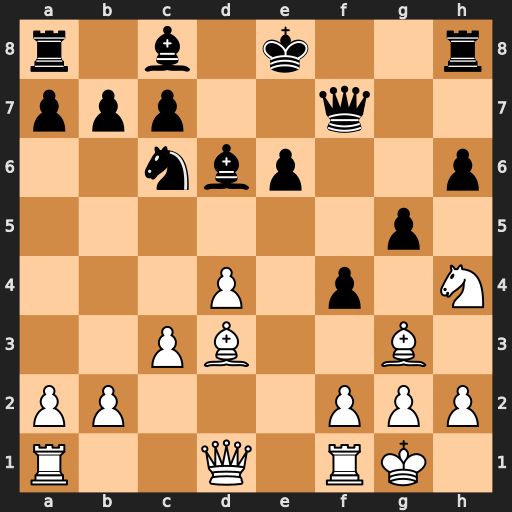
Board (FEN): r1b1k2r/ppp2q2/2nbp2p/6p1/3P1p1N/2PB2B1/PP3PPP/R2Q1RK1
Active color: w
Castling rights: kq
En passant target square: -
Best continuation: Bg6 O-O Bxf7+